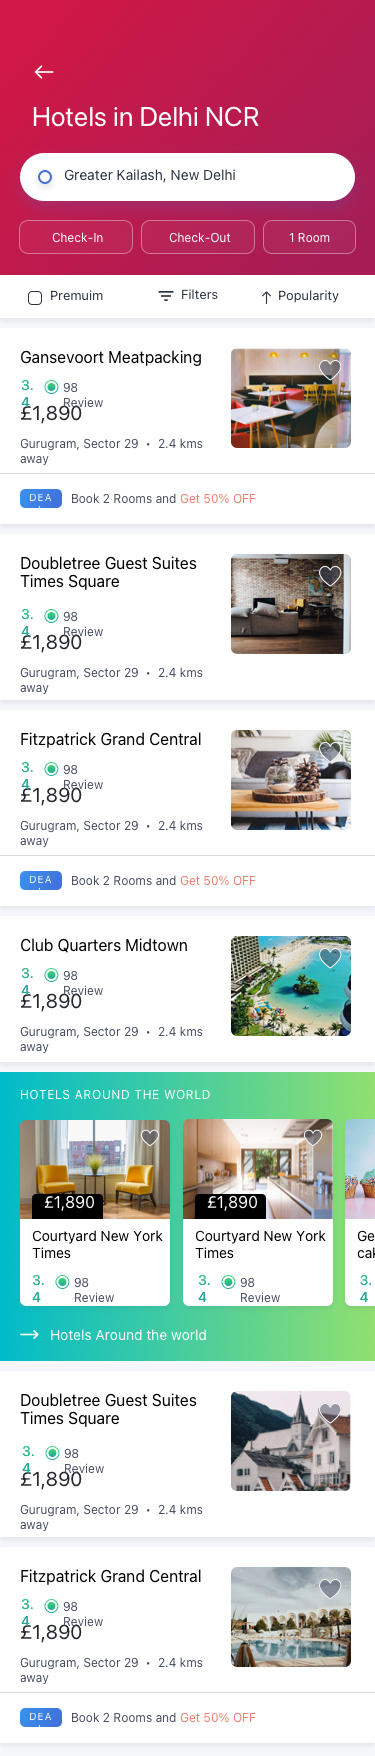
Text in this UI design:
1 Room
Filters

Popularity
Premuim
Check-Out
Check-In
Hotels in Delhi NCR
Greater Kailash, New Delhi
Book 2 Rooms and Get 50% OFF
£1,890
Gansevoort Meatpacking
Gurugram, Sector 29  •  2.4 kms away
98 Review
3.4
Book 2 Rooms and Get 50% OFF
£1,890
Fitzpatrick Grand Central
Gurugram, Sector 29  •  2.4 kms away
98 Review
3.4
Book 2 Rooms and Get 50% OFF
£1,890
Fitzpatrick Grand Central
Gurugram, Sector 29  •  2.4 kms away
98 Review
3.4
£1,890
Doubletree Guest Suites Times Square
Gurugram, Sector 29  •  2.4 kms away
98 Review
3.4
£1,890
Doubletree Guest Suites Times Square
Gurugram, Sector 29  •  2.4 kms away
98 Review
3.4
£1,890
Club Quarters Midtown
Gurugram, Sector 29  •  2.4 kms away
98 Review
3.4
Hotels Around the world
Hotels Around the world
£1,890
98 Review
3.4
Courtyard New York Times
3.4
German chocolate cake
98 Review
3.4
£1,890
Courtyard New York Times